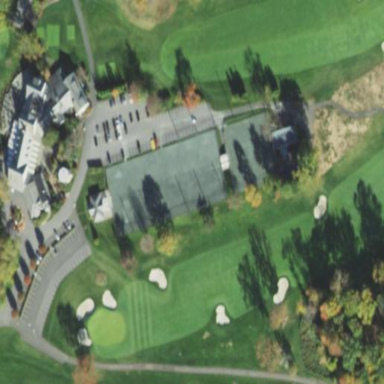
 ideal for leisure and sports activities."